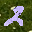
Label: 2